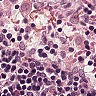
Metastatic tissue present: no